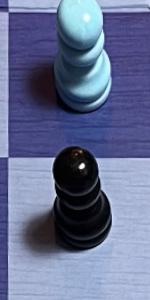
Label: Pawn_Black